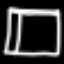
Label: square